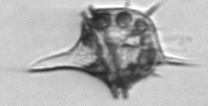
Label: Amylax